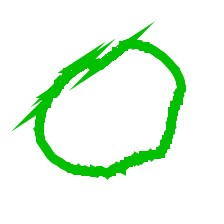
Shape: circle